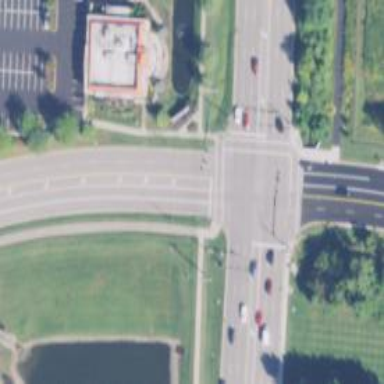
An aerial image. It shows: Marked crossing on the cycleway.